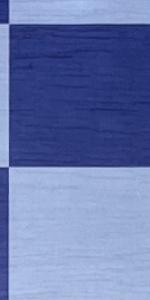
Label: Empty